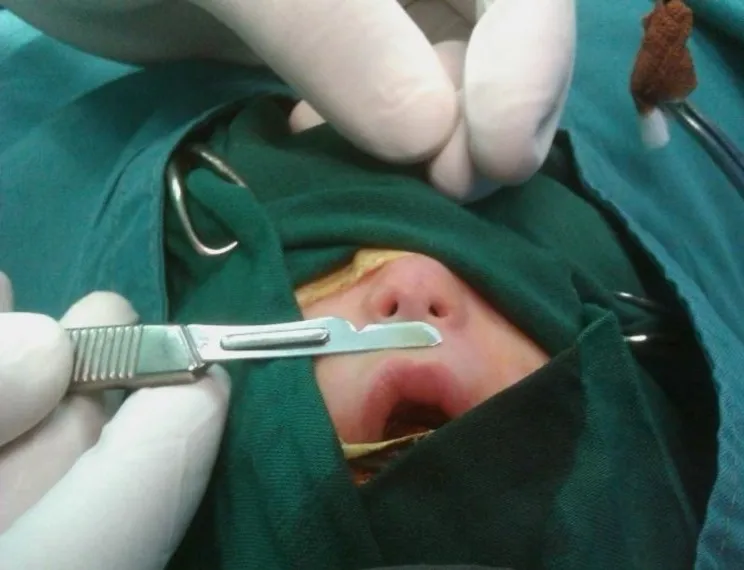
Nasal hypoplasia with very small nostrils.
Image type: medical_photograph (other_medical_photograph)